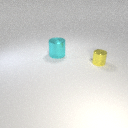
large cyan metal cylinder to the left of small yellow metal cylinder